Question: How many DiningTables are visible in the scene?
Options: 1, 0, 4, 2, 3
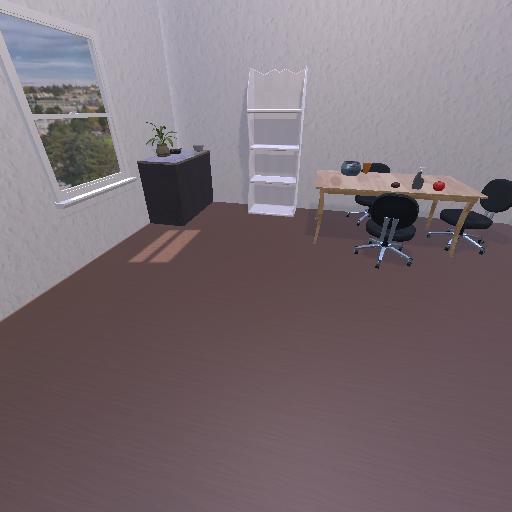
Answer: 1